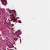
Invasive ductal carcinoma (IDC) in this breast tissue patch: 0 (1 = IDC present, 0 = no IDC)